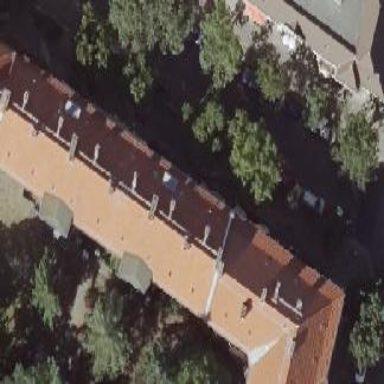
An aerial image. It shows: Apartment building with hipped roof.